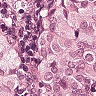
Metastatic tissue present: yes